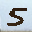
Label: 5